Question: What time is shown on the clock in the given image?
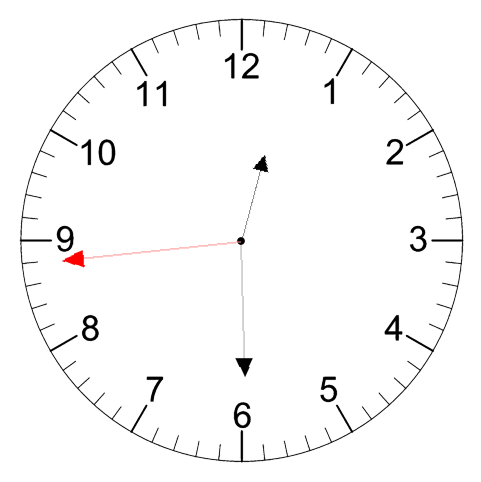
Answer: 12:29:44